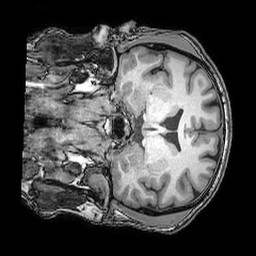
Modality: T1w
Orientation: coronal
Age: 40
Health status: ill
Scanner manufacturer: philips
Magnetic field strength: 3 T
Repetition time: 0.007 s
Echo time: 0.003501 s